Field crop: tomato
Growth stage: 1
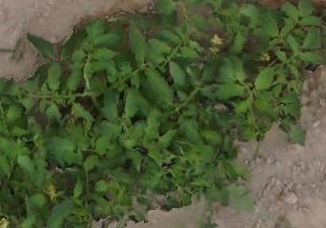
Species: tomato